Chest X-ray:
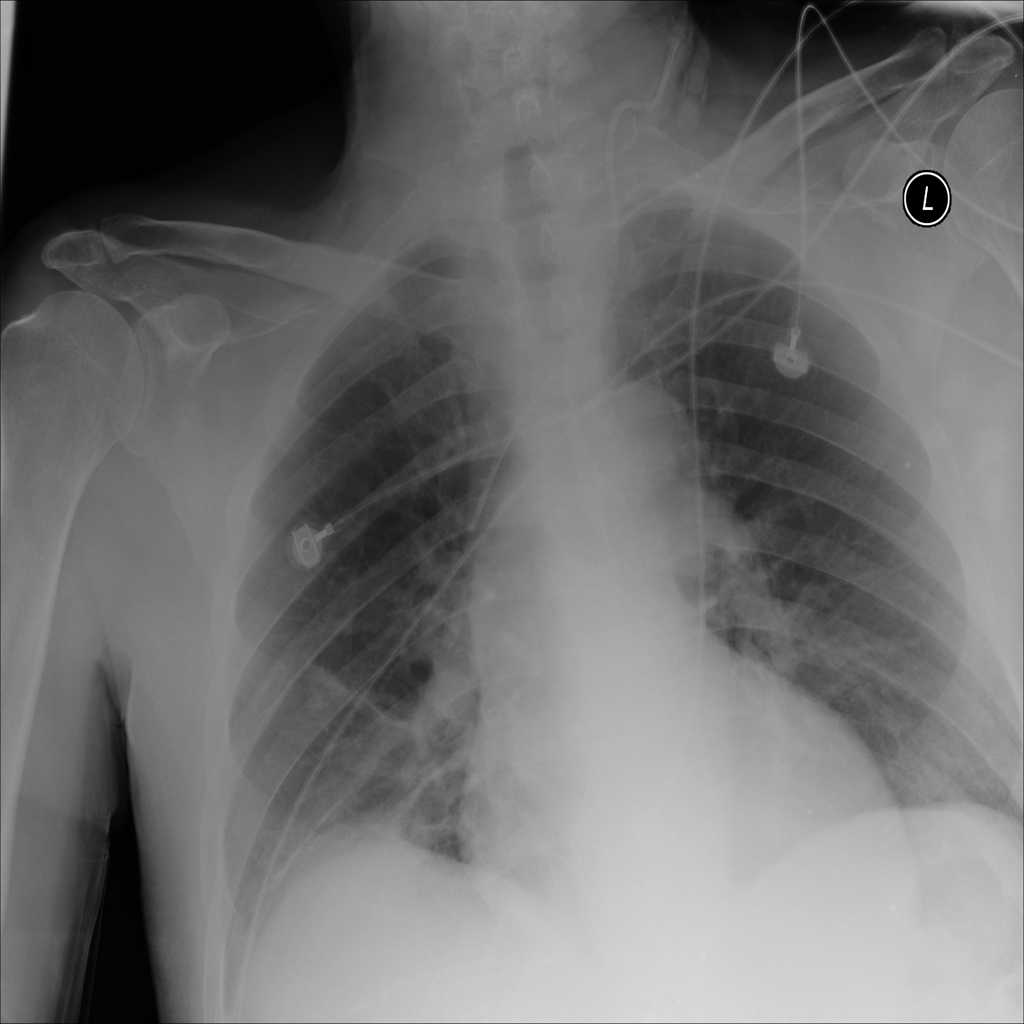
Findings: Consolidation
No abnormal finding: no